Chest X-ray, PA view. Patient: 51 years old, sex F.
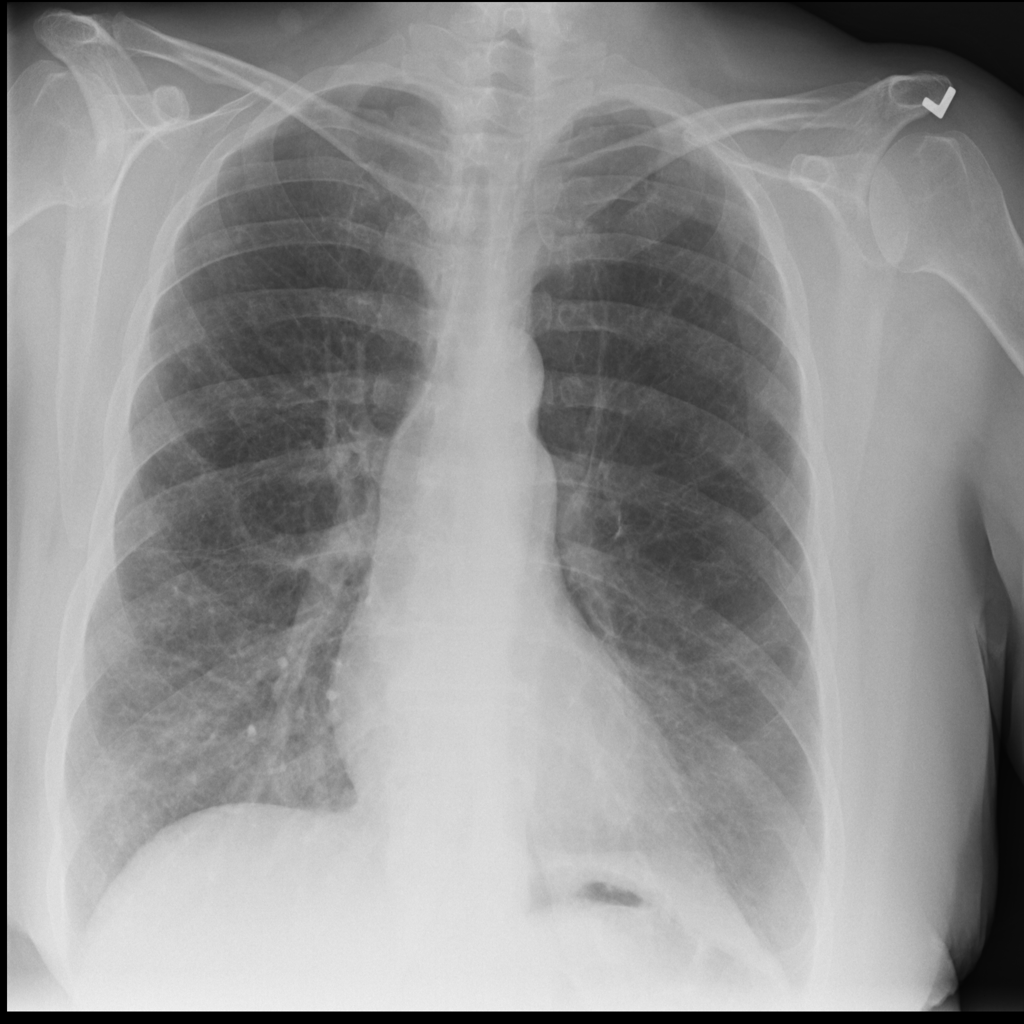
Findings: No Finding